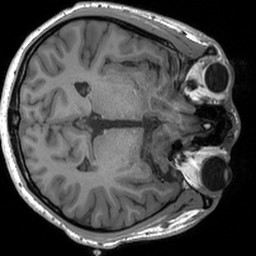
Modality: T1w
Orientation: axial
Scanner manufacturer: siemens
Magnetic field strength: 3 T
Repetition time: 1.54 s
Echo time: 0.00234 s